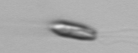
Label: Chrysochromulina